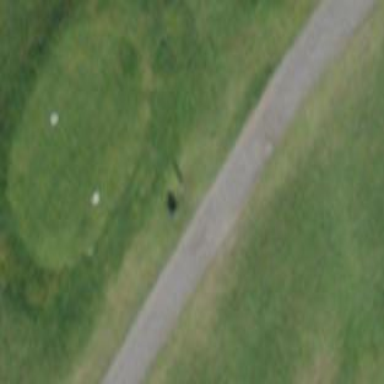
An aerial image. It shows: Golf tee on grassy land.